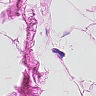
Metastatic tissue present: no